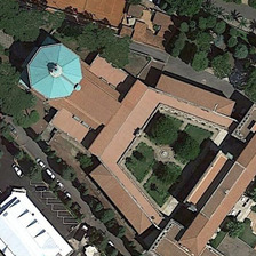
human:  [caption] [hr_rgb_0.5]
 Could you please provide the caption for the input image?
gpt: This IA is a majestic church with a red roof and its courtyard.

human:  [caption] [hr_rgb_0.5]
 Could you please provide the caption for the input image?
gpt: the red pliers shape church with a cyan octagon roof is surrounded by some trees .

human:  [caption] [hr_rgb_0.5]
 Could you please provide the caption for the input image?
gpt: There are churches thrown on green green rounded roofs and lush conical roofs near parking and sports grounds.

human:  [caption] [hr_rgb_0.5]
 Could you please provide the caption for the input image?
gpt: Near the parking and sports grounds, there is a church with a sloping brick red roof and a regular blue-green octagonal pyramid roof.

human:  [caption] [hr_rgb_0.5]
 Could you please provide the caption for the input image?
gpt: It's a magnificent church with a red roof and courtyard.